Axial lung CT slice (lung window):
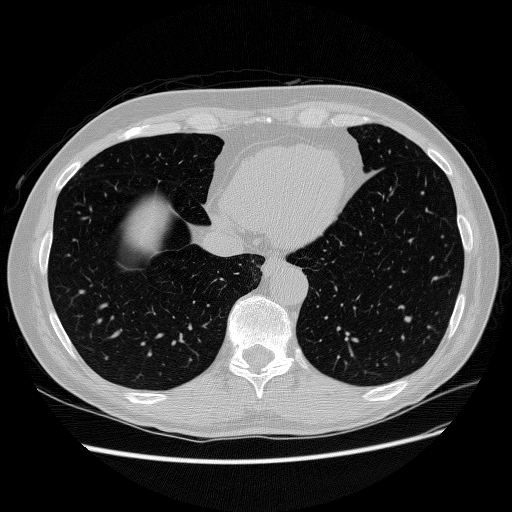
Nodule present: no